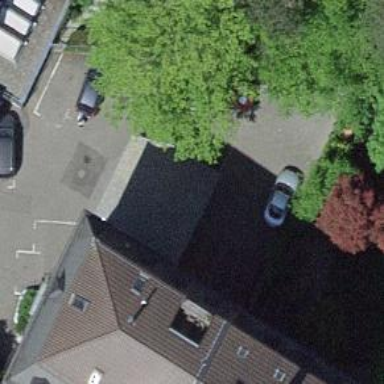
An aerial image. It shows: Group of garages.